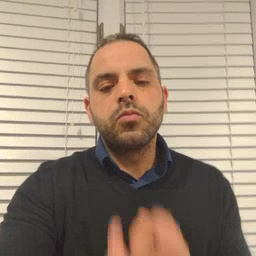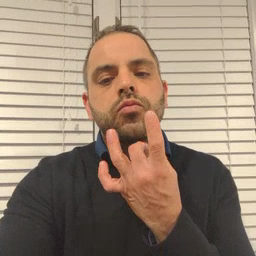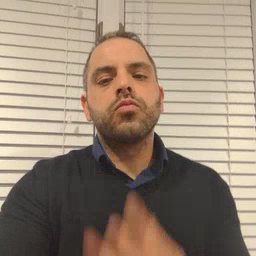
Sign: lamp